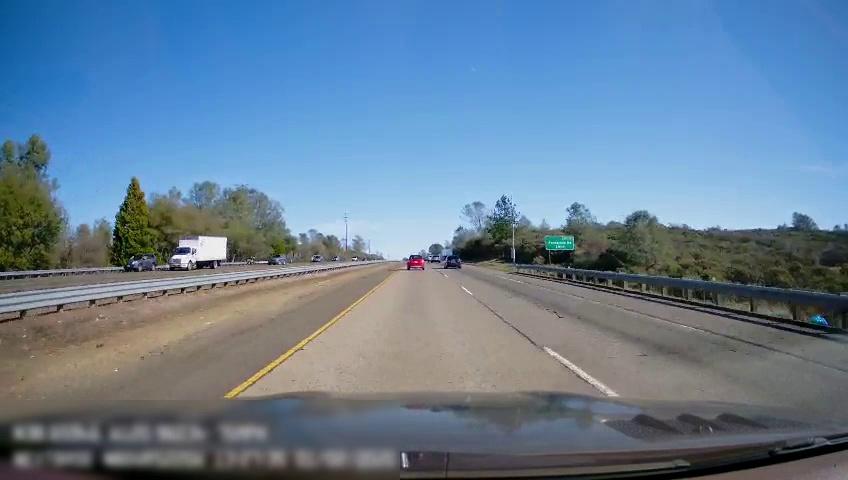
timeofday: Day
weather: Sunny
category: Drivable Space
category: Drivable Space
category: Vehicles | SUV
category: Vehicles | SUV
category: Vehicles | SUV
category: Vehicles | Truck
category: Vehicles | SUV
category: Vehicles | SUV
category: Vehicles | SUV
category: Lanes | Current Lane
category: Lanes | Current Lane
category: Lanes | Alternate Lane
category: Traffic | Signs
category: Traffic | Signs